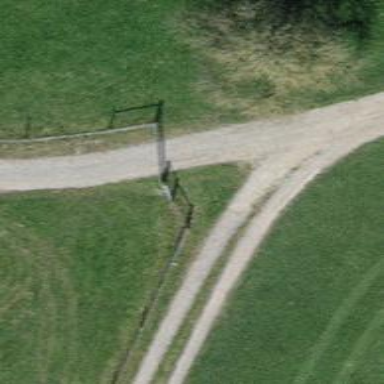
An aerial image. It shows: Gate.